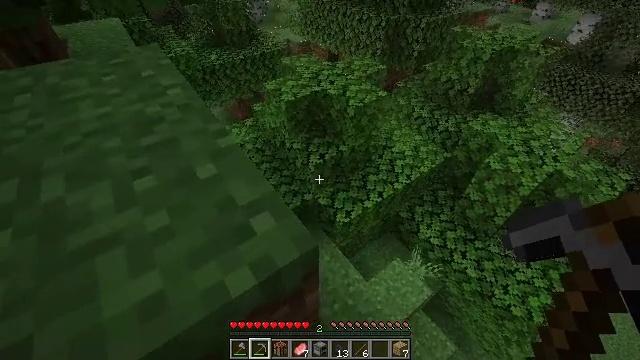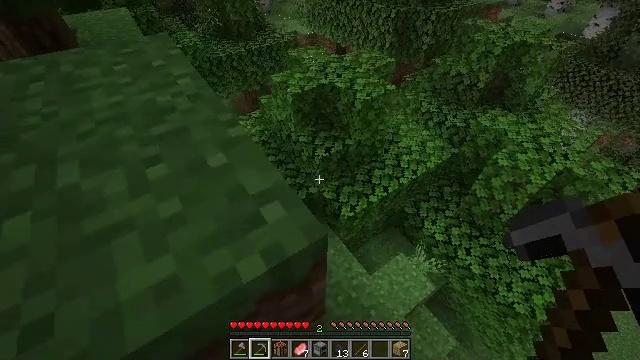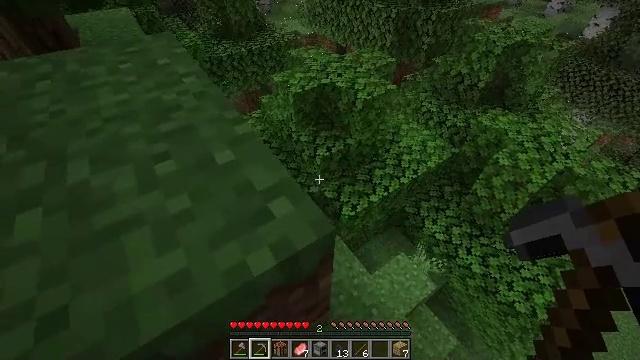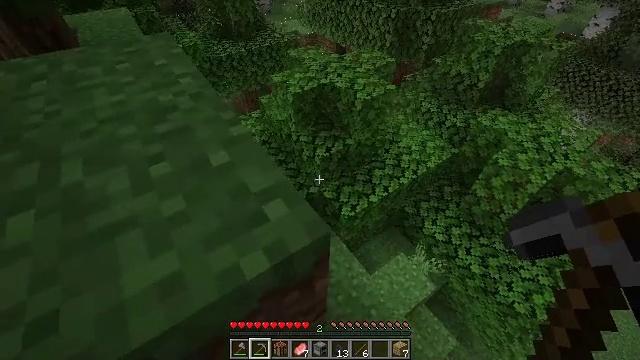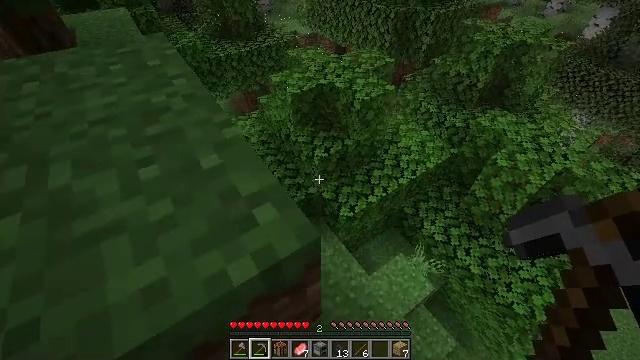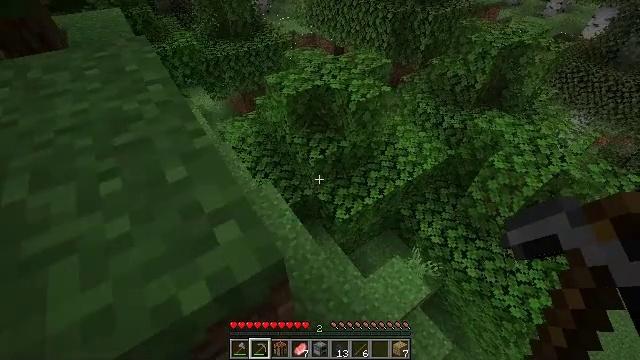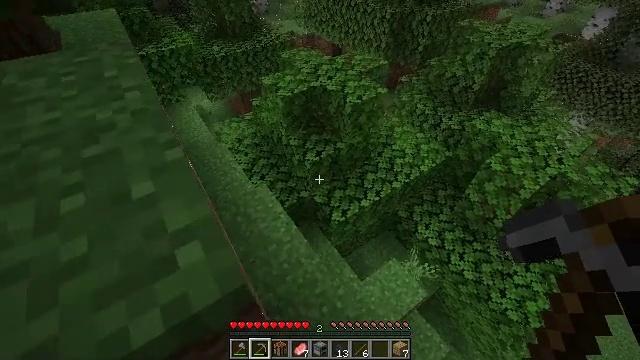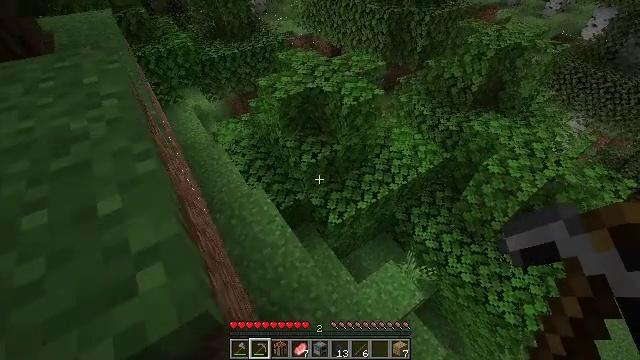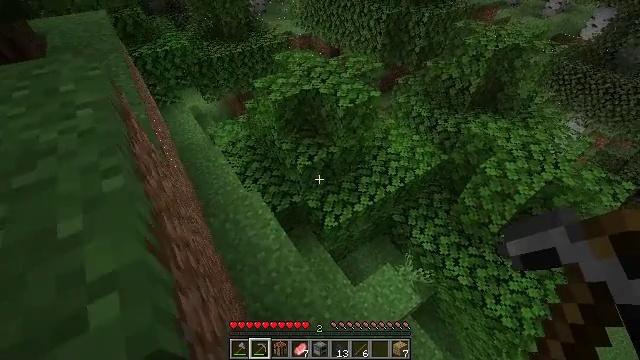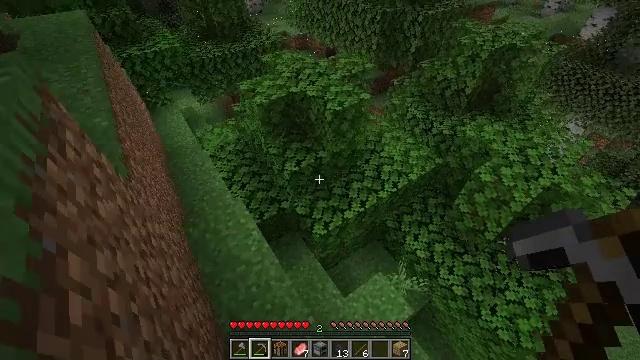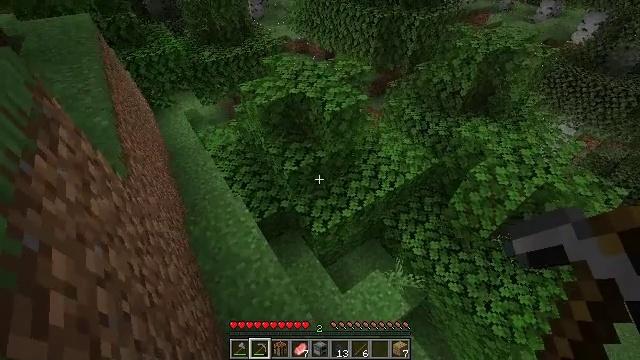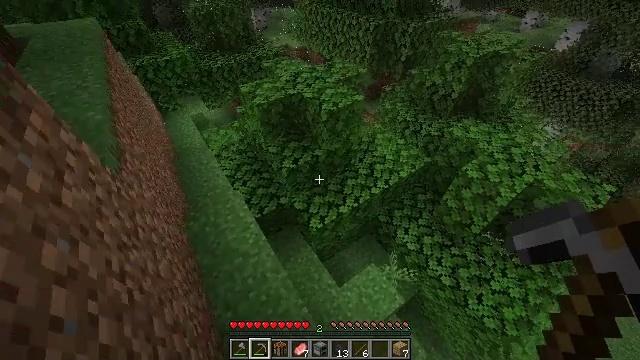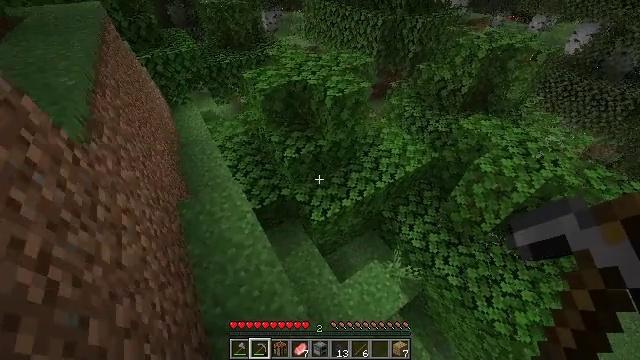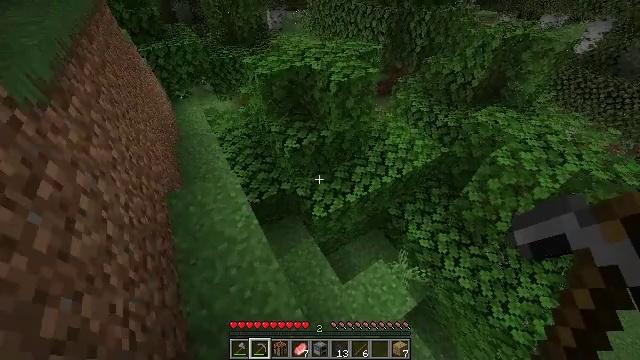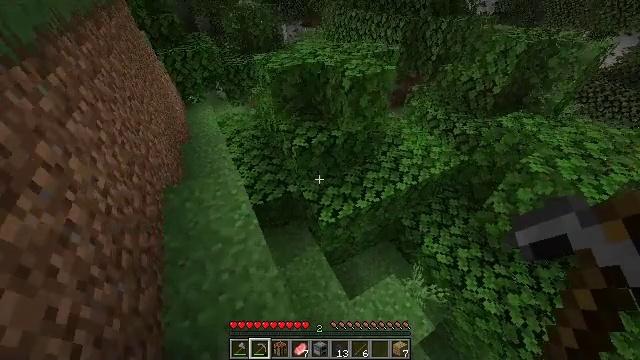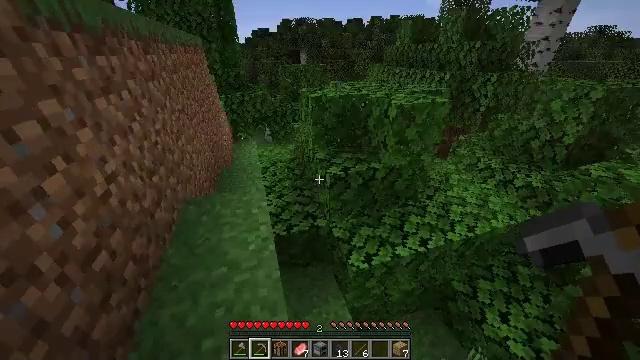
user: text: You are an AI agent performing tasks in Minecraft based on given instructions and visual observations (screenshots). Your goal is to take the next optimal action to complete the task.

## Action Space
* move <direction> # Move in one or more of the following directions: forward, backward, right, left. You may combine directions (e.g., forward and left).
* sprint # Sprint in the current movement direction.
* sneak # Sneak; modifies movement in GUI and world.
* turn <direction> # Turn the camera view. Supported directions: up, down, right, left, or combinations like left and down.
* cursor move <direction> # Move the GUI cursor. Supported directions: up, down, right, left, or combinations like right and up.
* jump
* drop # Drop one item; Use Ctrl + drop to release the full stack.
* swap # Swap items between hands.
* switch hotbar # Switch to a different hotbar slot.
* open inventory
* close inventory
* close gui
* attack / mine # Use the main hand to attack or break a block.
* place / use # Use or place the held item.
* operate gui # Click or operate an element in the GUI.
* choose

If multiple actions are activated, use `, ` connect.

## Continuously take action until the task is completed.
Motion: motion action
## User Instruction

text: Break the birch leaves block.
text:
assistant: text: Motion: move forward and move left, sprint, turn left and down
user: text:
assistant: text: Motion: move forward and move left, sprint
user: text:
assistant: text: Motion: move forward, sprint
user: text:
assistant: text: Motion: move forward, sprint
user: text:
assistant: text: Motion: move forward, sprint
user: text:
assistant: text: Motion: move forward, sprint
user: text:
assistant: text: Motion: move forward, sprint
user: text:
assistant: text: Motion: move forward and move right, sprint
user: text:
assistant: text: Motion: move forward and move right, sprint
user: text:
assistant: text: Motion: move forward and move left, sprint
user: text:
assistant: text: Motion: move forward and move left, sprint
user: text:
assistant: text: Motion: move forward and move left, sprint, turn left
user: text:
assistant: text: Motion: move forward and move left, sprint, turn left
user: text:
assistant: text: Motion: move forward and move left, sprint, turn left and up
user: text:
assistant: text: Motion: move forward and move left, sprint, turn left and up
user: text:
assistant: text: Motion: move forward and move left, sprint, turn left and up
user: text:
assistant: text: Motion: move forward and move left, sprint, turn left and up
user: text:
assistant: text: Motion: move forward and move left, sprint
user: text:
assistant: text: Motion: move forward and move left, sprint, turn up
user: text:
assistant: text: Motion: move forward, sprint, turn up
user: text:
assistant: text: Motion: move forward, sprint, turn up
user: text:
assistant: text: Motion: move forward, sprint, turn right and up
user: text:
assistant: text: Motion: move forward, sprint, turn right and up
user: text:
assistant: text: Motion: move forward, sprint, turn right and up
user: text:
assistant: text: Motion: move forward, sprint, turn right and up, jump
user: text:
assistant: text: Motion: move forward, sprint, turn right, jump
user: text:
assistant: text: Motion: move forward and move right, sprint, turn right, jump
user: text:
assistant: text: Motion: move forward and move right, sprint, turn right and down, jump
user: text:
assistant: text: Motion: move forward and move right, sprint, turn right and down, jump
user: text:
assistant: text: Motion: move forward and move right, sprint, jump